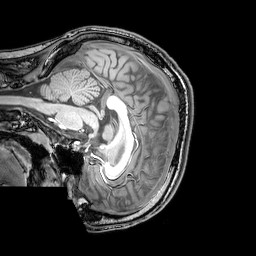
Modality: T1w
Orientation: sagittal
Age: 22
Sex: male
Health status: healthy
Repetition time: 0.081 s
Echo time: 0.037 s